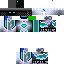
A male skeleton skin with dark skin, wearing brown helmet dressed in a blue armor chest and black pants, featuring a closed mouth.